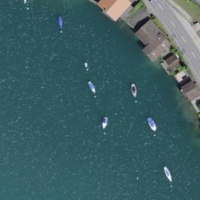
EUNIS habitat code: 14
Species observed at this site:
Gavia immer